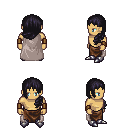
a pixel art fantasy rpg character, male body template, human, tanned skin, gray cape, robe skirt, raven left-swept hairstyle, leather bracers, metal boots, four views (front, back, left, right), 2x2 character sprite sheet, small pixel art, hard edges, no anti-aliasing